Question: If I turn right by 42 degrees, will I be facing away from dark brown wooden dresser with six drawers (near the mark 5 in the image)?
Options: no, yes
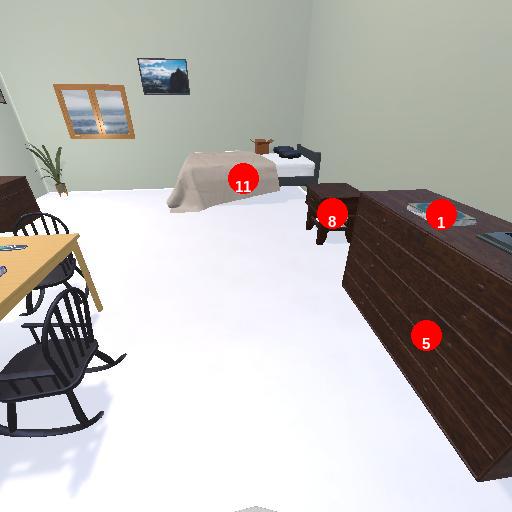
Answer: no